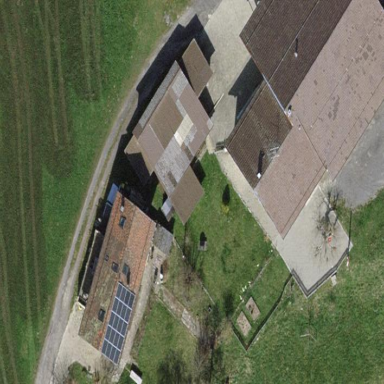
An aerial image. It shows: Farmyard area.